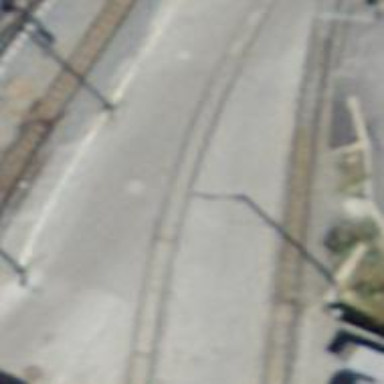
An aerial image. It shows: Narrow-gauge railway siding.